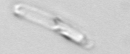
Label: Guinardia_striata